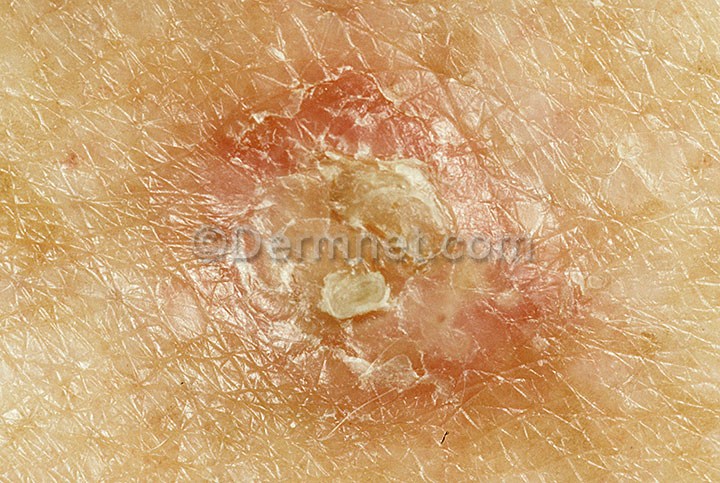
Disease: Actinic Keratosis Basal Cell Carcinoma and other Malignant Lesions